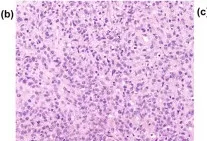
Histopathological examination of the tumor lesion on the left elbow. H&E-stained slide with a deep dermal infiltrate of atypical medium to large-sized lymphocytes. 40x.
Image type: pathology (h&e)